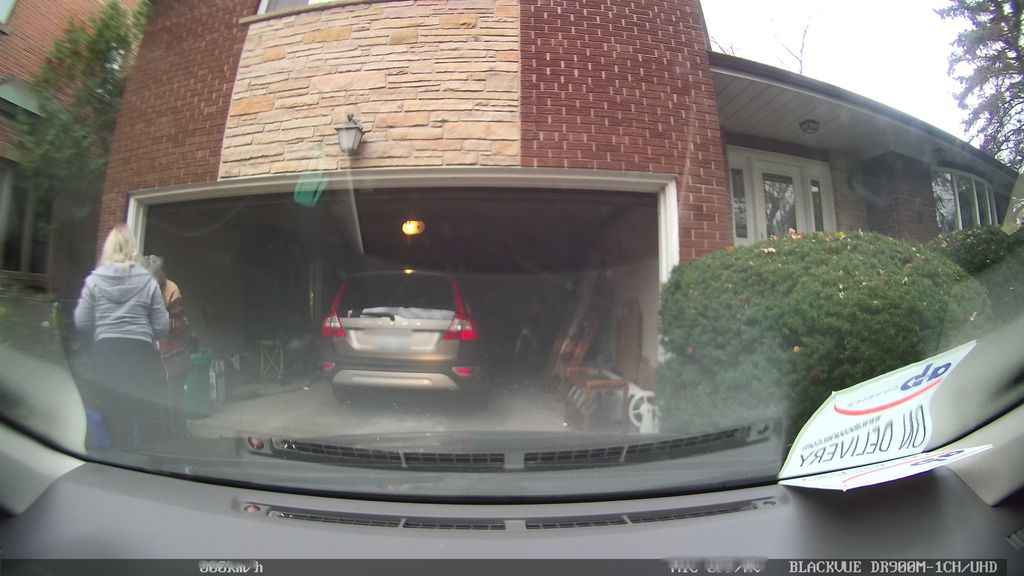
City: toronto